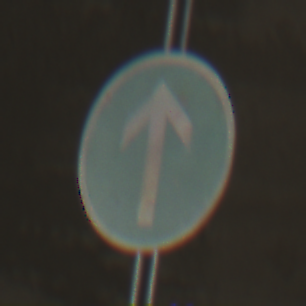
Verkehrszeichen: VorgeschriebeneFahrtrichtungGeradeaus
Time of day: Midday
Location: Roofed (Tunnel)
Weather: NotSpecified
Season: NotSpecified
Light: Natural